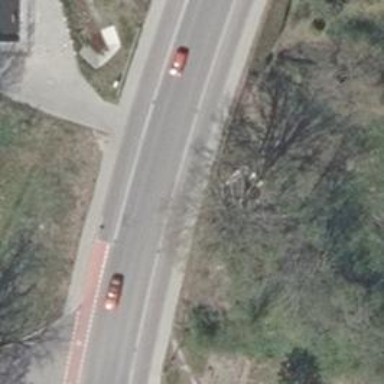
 there is cycle track also with asphalt surface."